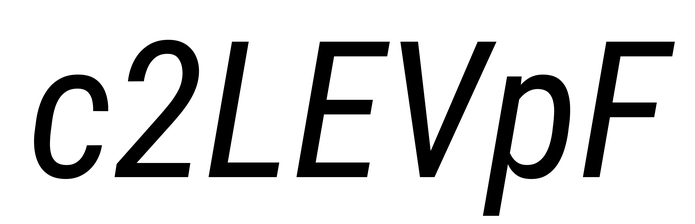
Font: Roboto-Italic_Condensed_Italic